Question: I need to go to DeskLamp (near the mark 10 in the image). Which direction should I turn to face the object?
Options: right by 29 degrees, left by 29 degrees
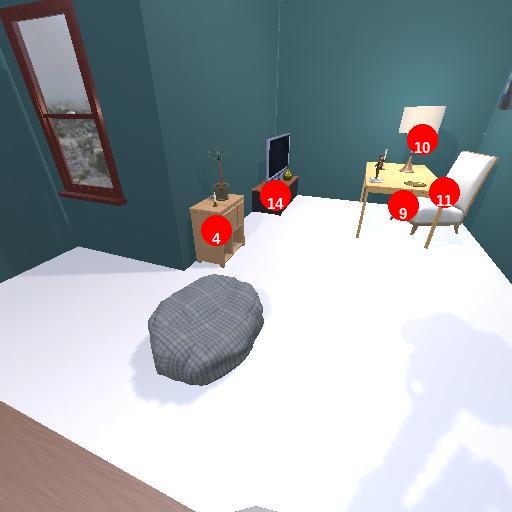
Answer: right by 29 degrees